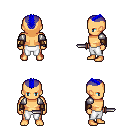
a pixel art fantasy rpg character, male body template, human, tanned skin, steel arm armor, white pants, blue short mohawk hairstyle, leather bracers, dagger, four views (front, back, left, right), 2x2 character sprite sheet, small pixel art, hard edges, no anti-aliasing